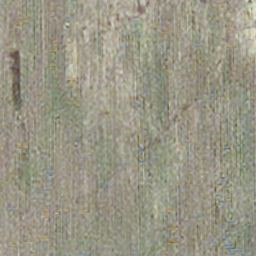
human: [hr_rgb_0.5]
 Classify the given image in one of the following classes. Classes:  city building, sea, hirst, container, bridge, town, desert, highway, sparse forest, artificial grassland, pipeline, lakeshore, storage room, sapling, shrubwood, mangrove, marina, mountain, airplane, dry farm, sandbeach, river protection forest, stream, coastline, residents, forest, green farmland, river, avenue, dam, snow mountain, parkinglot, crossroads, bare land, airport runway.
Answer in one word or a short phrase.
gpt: dry farm